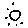
Label: sun